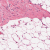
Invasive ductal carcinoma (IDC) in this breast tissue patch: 0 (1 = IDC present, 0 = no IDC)